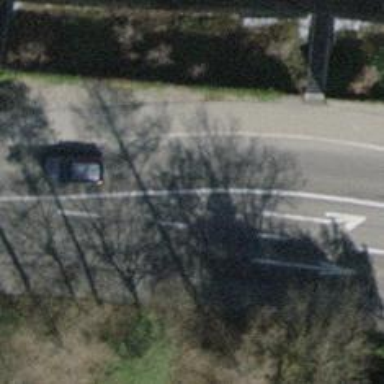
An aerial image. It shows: Secondary road with asphalt surface.